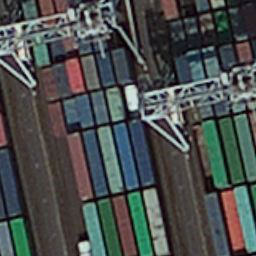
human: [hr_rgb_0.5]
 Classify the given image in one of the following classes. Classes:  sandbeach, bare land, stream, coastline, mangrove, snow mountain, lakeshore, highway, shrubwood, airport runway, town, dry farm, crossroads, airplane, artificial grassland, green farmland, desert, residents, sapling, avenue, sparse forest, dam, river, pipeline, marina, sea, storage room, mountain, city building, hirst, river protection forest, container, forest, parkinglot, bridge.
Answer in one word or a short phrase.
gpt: container